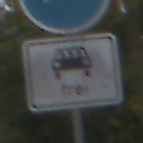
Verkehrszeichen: MehrfachbesetzePersonenkraftwagenFrei
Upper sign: Busssonderstreifen
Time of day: Midday
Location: Outdoor (Nature)
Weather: Overcast
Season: Autumn
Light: Natural